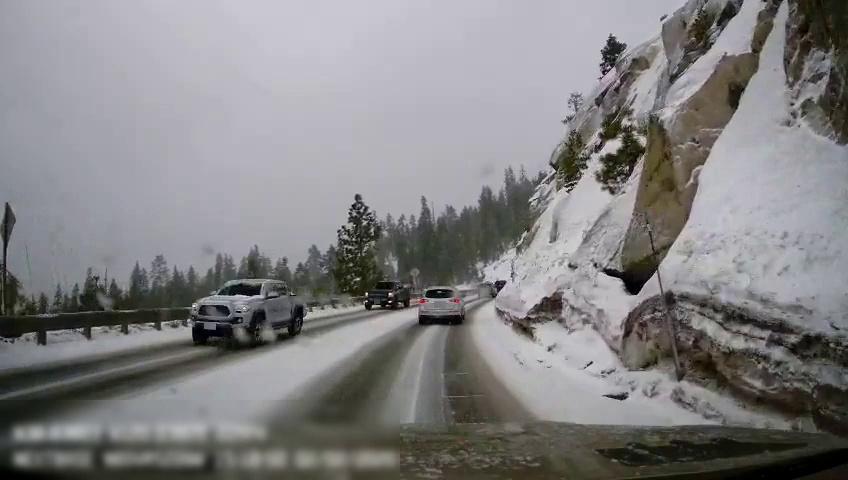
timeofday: Day
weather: Snowy
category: Drivable Space
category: Vehicles | Truck
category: Vehicles | Truck
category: Vehicles | Car
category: Vehicles | Car
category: Vehicles | Car